Question: I have assigned a label to my navigation item.titleview
The problem is if I use system font then the label is centered on the navigation bar, but if I use custom font it is not.

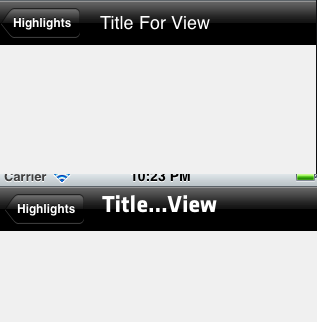
Answer: All above three answers are helpful ..
To sum up :
1. From the above answers.. i can too say it is a bug
2. @Dave Delong .. i tried updating its frame via titleView ..only origin.x and width had an effect..y values didn't.
3. @rob mayoff my first code include size to fit it didn't worked... then i tried many things.. making a button and setting its title.. etc.. still the bug persist.
4. @rinzler i tried that ..didn't worked for me.bug was still there with my font...might work for someone else..
So the solution was simple enough for me.. since my navigation bar title does not change.. i just replaced it with the text image.
using
'''
UIImageView *TitleImage = [[UIImageView alloc] initWithImage:[UIImage imageNamed:@"MyImage.png"]];
self.navigationItem.titleView = TitleImage;
[TitleImage release];
'''
this won't work for those whose title changes.. Thanks all..